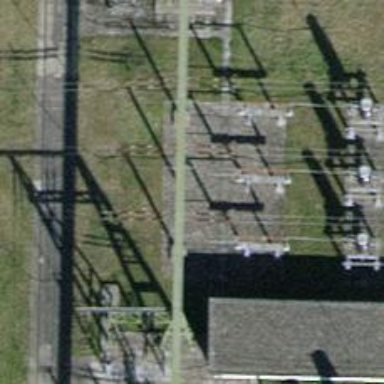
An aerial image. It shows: Insulator used in power systems.